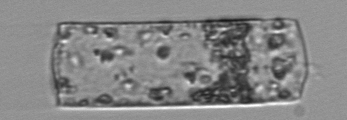
Label: Guinardia_flaccida